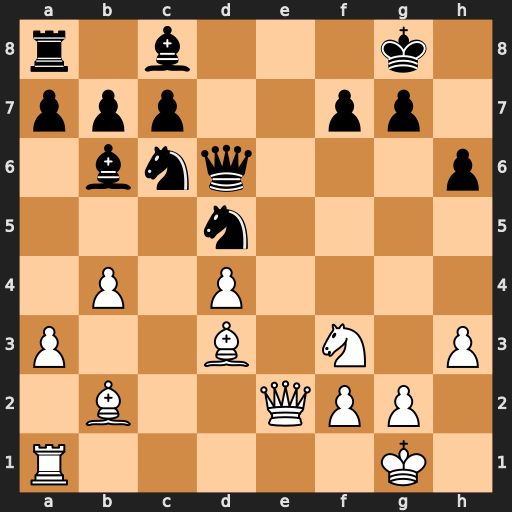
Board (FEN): r1b3k1/ppp2pp1/1bnq3p/3n4/1P1P4/P2B1N1P/1B2QPP1/R5K1
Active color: w
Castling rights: -
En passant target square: -
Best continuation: Qe8+ Qf8 Bh7+ Kxh7 Qxf8